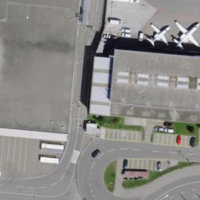
EUNIS habitat code: 57
Species observed at this site:
Aedes japonicus